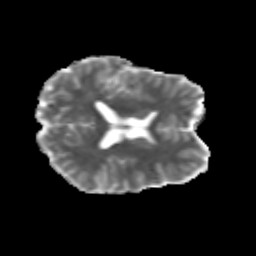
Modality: MD
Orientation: axial
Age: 20
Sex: female
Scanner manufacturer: siemens
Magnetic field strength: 3 T
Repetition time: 3.5 s
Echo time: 0.125 s